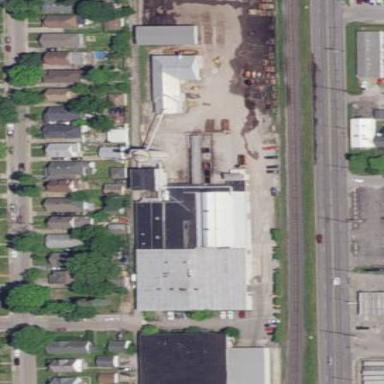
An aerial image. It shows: Sawmill building.